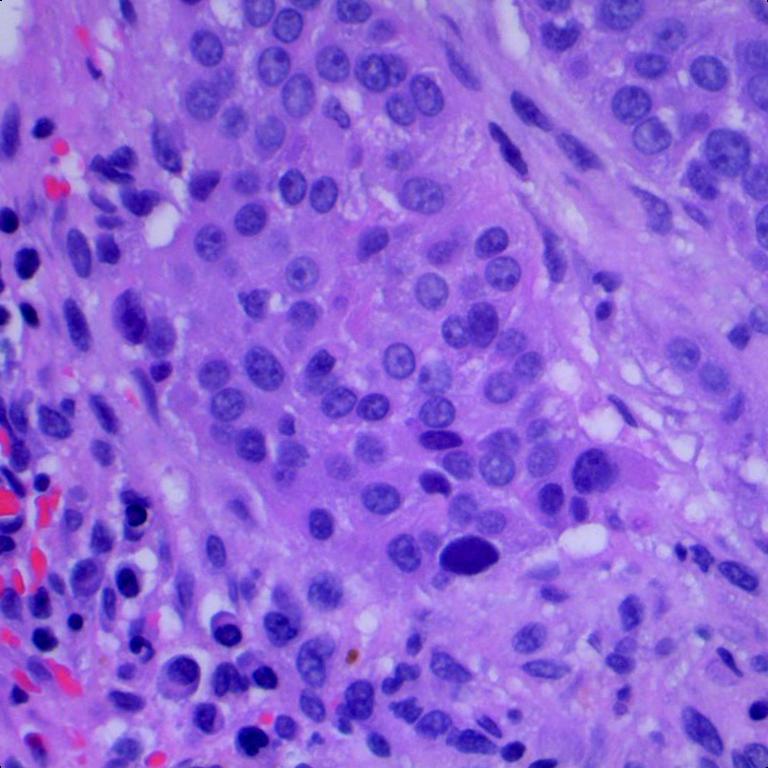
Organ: lung
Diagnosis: squamous carcinomas